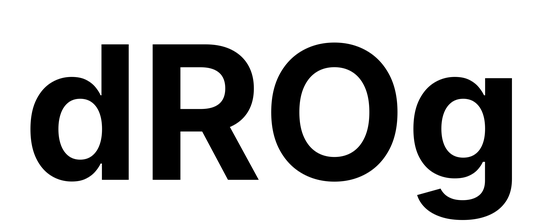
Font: Inter_Bold